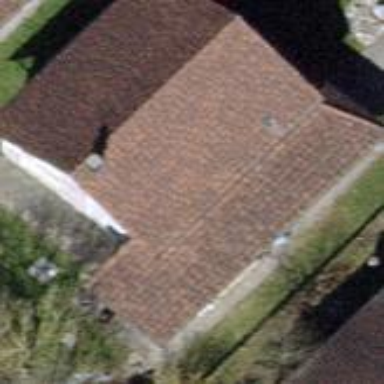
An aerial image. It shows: Gabled roof house.